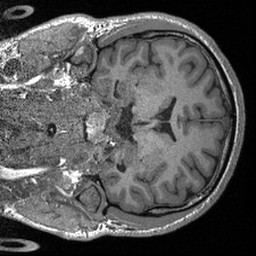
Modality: T1w
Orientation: coronal
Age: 31
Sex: male